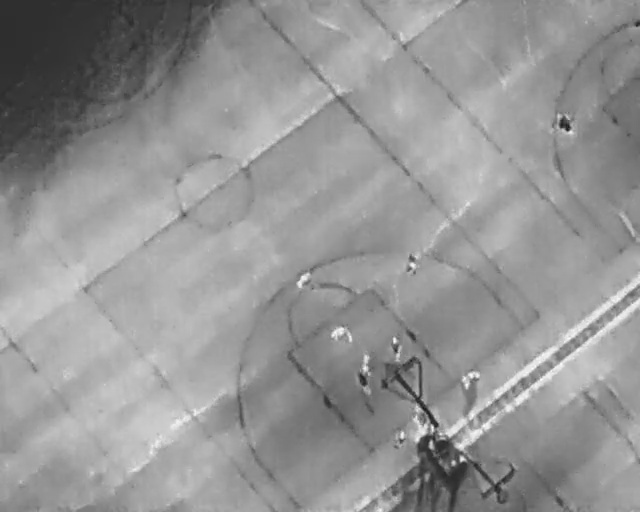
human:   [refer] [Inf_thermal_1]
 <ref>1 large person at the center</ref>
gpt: <box>[[51, 62, 55, 67, 2]]</box>

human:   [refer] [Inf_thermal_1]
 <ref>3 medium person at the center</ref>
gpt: <box>[[46, 53, 48, 56, 2], [62, 49, 66, 52, 2], [59, 66, 63, 69, 2]]</box>